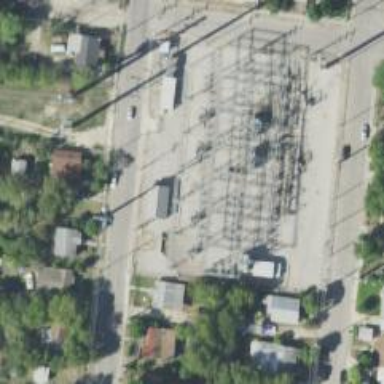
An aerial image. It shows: Switch used for power control.